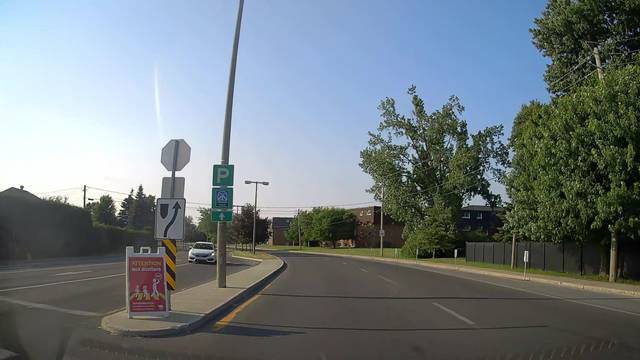
Region: Canada
Coordinates: 45.397, -74.032